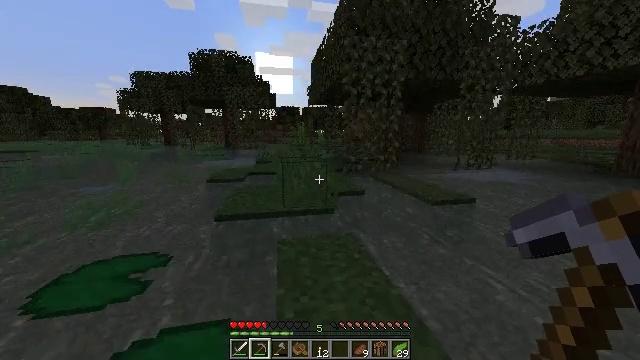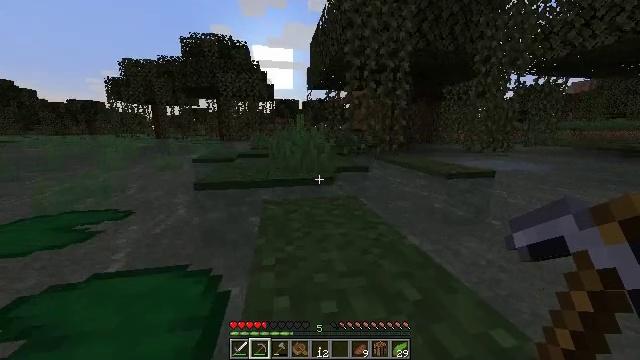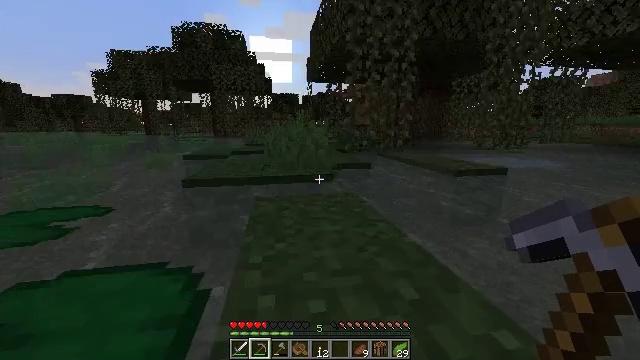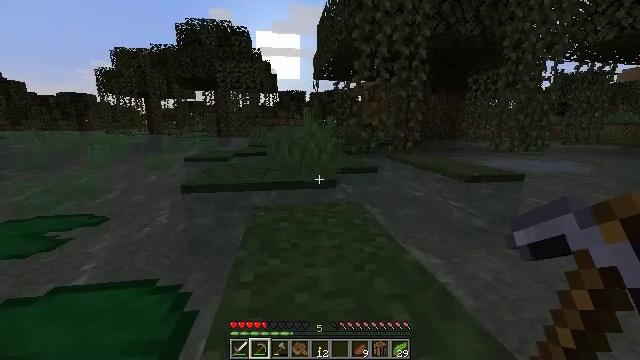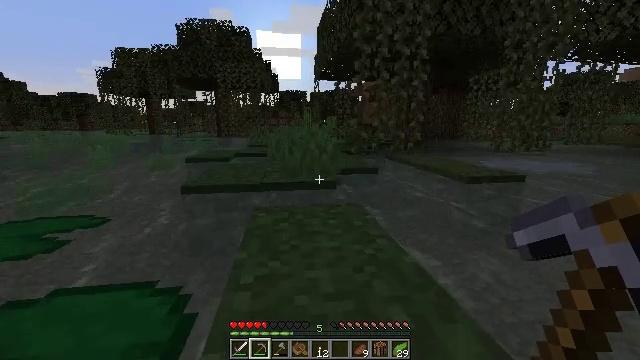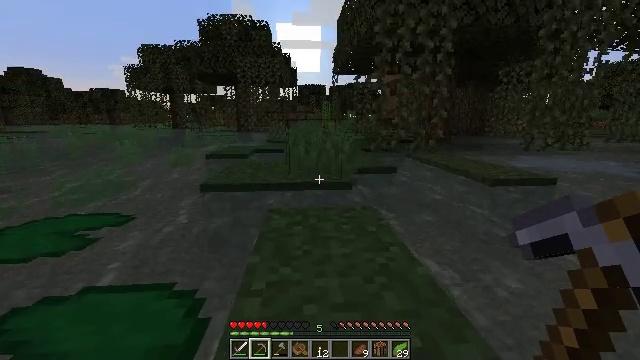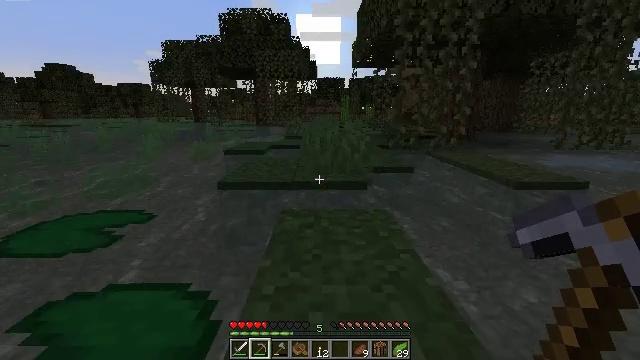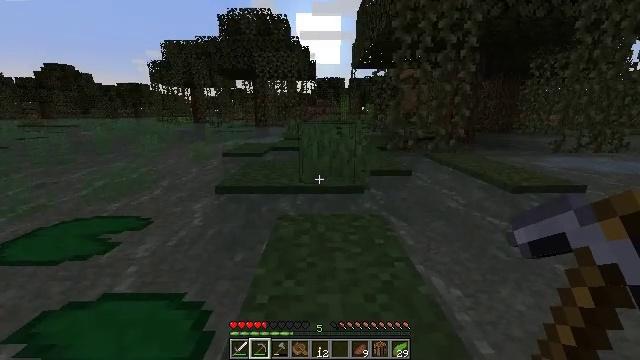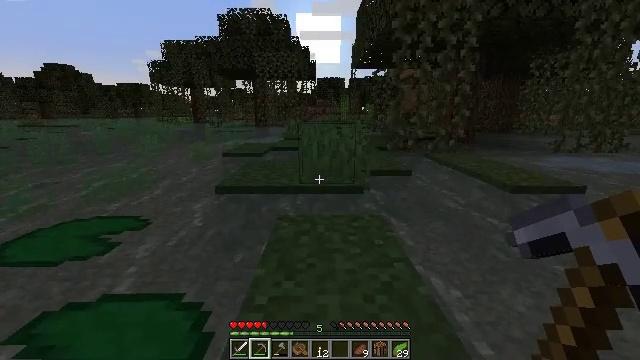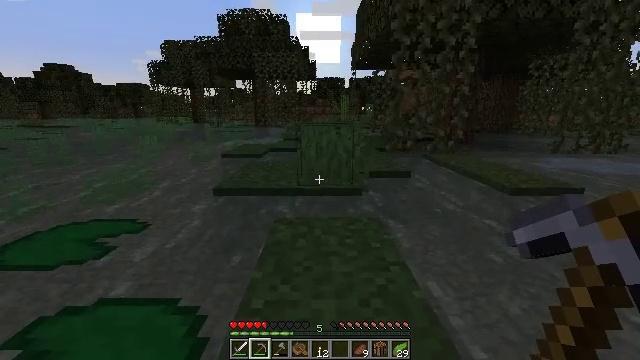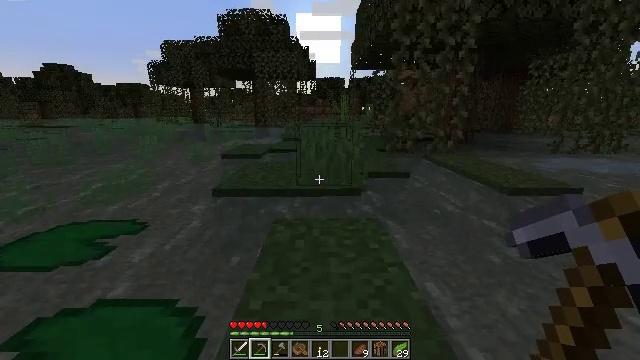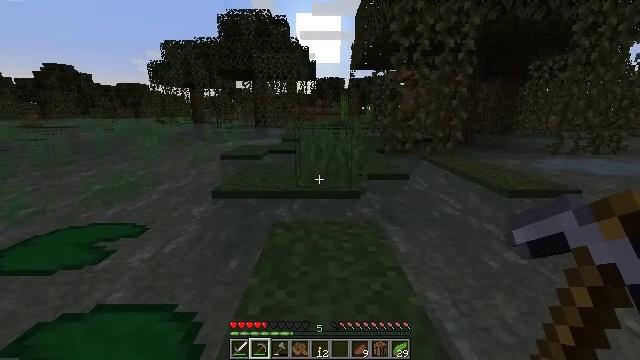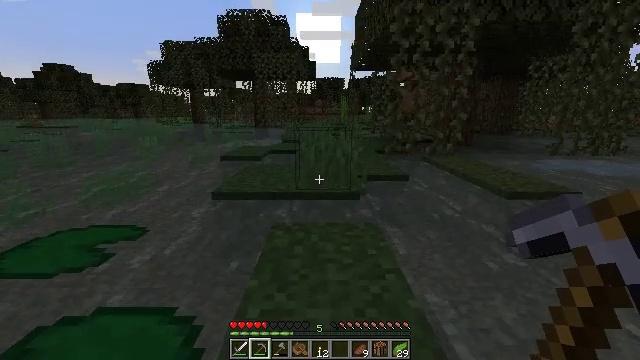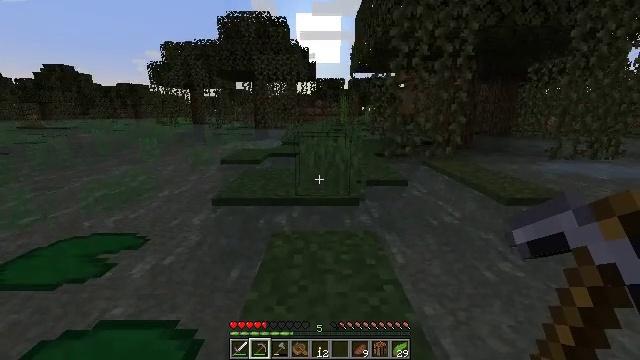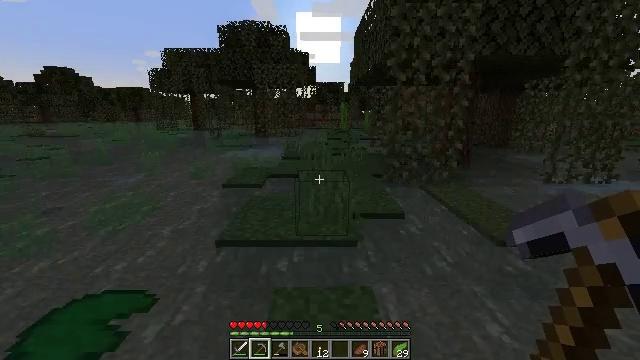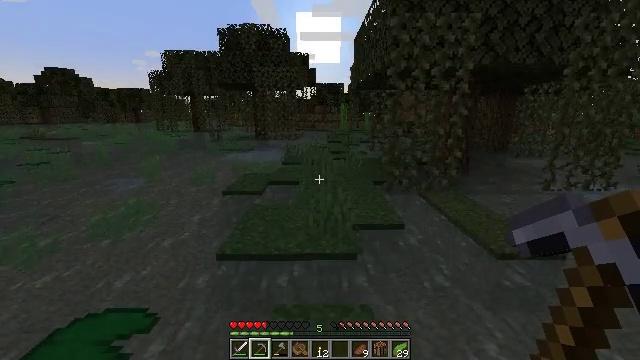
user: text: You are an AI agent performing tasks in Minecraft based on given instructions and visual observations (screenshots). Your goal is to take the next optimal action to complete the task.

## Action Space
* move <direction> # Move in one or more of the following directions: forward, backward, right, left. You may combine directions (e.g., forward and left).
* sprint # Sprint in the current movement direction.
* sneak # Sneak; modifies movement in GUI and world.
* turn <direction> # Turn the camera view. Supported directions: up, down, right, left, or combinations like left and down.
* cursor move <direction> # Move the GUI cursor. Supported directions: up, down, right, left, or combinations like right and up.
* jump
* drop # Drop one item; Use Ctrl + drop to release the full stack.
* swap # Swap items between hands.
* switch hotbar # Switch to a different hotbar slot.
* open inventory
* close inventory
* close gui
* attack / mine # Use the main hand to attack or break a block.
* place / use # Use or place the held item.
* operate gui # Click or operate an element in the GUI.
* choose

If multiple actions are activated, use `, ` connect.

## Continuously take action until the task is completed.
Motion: motion action
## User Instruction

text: Destroy the potted red mushroom.
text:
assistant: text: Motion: move forward, jump
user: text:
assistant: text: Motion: move forward, jump
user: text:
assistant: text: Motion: move forward, turn left, jump
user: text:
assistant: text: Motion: move forward, jump
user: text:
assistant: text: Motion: move forward, turn left and down
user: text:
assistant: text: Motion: move forward, turn left and down
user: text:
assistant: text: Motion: move forward
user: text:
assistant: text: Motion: move forward
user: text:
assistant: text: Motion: move forward
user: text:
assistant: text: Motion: move forward
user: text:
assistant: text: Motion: move forward, jump
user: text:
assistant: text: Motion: move forward, jump
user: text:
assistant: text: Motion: move forward, jump
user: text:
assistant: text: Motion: move forward, jump
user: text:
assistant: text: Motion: move forward
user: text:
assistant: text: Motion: move forward
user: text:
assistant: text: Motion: move forward
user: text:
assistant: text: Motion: move forward
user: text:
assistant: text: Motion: move forward
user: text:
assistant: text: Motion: move forward
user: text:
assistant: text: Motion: move forward
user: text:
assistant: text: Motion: move forward
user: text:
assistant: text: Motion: move forward
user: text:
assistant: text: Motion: move forward
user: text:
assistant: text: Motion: move forward
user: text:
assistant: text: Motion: move forward
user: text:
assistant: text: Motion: move forward
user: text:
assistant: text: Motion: move forward, jump
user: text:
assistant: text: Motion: move forward, jump
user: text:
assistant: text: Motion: move forward, jump